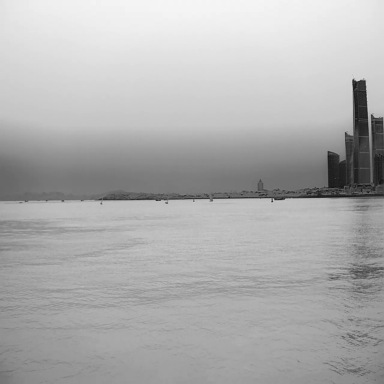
There is a container_ship in the infrared image.